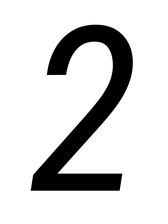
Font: Roboto-Italic_Condensed_Italic